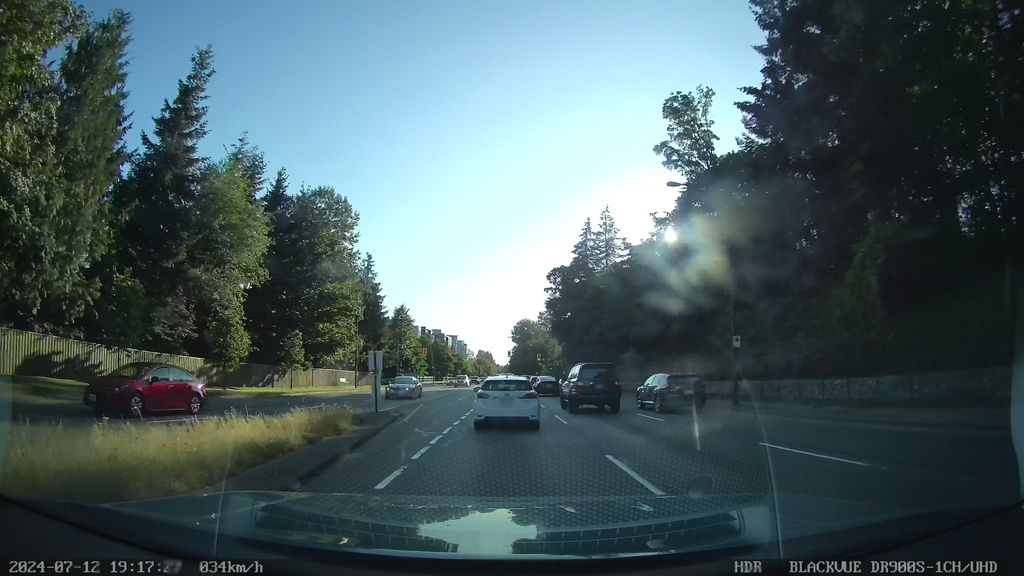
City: vancouver